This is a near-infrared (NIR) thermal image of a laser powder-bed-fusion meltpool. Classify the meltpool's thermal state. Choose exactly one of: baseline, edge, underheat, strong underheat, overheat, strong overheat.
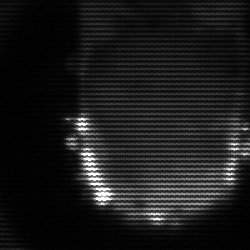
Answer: baseline